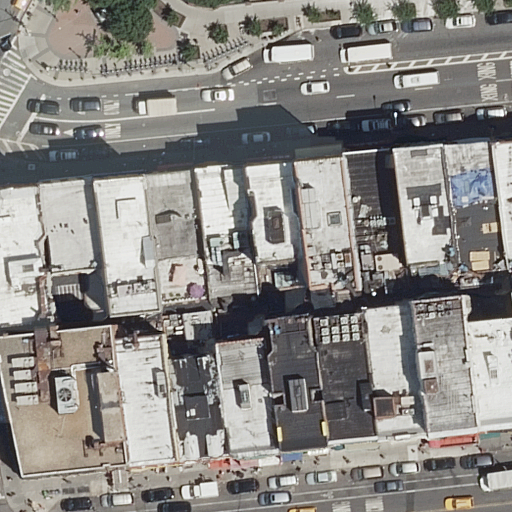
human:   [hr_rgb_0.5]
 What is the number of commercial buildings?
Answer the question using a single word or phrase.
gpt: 0

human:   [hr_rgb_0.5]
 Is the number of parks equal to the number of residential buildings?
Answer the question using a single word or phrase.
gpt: no

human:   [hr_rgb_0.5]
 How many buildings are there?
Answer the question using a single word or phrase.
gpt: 21

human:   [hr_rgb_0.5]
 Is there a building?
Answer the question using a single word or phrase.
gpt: yes

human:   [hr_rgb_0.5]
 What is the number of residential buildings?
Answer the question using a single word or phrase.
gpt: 21

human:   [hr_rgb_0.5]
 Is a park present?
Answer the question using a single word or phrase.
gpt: yes

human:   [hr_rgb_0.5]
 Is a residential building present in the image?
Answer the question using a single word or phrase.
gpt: yes

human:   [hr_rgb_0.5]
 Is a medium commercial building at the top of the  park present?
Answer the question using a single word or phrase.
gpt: no

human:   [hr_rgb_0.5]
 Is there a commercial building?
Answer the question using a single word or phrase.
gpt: no

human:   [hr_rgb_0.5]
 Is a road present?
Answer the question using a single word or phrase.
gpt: yes

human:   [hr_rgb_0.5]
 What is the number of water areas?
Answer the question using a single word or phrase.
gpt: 0

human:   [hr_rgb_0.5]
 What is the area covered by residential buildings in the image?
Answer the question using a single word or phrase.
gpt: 5370m2

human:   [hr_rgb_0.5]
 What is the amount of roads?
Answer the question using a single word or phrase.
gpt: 11

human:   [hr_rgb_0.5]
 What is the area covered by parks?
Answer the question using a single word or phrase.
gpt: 253m2

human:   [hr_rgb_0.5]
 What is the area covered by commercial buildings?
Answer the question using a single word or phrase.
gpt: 0m2

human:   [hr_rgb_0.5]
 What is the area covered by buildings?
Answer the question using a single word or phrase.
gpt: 5370m2

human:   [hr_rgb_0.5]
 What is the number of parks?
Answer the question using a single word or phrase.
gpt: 1

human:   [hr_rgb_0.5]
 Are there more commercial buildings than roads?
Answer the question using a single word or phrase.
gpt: no

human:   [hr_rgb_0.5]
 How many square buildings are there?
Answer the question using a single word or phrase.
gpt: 0

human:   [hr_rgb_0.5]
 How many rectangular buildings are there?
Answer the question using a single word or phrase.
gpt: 12

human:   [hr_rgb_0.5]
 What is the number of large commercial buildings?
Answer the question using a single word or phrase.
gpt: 0

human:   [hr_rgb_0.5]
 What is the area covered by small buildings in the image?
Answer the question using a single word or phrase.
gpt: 53m2

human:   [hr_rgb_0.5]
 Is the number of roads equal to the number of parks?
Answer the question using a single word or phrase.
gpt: no

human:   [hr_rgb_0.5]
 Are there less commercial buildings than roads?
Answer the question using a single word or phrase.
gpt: yes

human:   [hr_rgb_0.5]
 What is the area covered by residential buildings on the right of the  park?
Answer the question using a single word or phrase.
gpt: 3643m2

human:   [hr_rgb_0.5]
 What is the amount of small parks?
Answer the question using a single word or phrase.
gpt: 0

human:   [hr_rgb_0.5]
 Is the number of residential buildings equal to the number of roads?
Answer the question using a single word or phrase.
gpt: no

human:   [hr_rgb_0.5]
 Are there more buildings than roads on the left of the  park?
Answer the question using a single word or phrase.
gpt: yes

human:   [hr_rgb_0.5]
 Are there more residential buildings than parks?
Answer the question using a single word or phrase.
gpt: yes

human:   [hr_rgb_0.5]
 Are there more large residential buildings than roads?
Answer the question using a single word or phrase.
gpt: no

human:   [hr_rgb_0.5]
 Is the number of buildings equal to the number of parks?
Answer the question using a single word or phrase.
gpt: no

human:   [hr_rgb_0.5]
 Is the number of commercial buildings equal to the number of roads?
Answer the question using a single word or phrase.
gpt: no

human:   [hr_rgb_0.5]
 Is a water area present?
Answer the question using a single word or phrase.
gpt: no

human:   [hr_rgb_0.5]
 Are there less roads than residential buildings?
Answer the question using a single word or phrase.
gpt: yes

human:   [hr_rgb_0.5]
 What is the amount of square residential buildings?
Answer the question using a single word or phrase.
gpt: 0

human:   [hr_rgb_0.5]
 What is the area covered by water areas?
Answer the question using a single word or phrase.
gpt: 0m2

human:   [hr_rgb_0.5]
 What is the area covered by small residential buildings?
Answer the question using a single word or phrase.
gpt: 53m2

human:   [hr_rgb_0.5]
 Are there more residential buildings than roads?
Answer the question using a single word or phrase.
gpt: yes

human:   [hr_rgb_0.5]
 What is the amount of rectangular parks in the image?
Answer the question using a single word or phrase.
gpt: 0

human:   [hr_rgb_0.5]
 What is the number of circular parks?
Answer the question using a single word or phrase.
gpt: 0

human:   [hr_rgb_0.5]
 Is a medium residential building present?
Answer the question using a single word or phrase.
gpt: yes

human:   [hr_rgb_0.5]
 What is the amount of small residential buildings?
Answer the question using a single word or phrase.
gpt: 2

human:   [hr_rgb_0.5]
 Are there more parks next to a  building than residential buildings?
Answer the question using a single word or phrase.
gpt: no

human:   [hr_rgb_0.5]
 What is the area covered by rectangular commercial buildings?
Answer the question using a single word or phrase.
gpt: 0m2

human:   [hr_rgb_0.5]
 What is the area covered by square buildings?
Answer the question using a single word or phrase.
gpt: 0m2

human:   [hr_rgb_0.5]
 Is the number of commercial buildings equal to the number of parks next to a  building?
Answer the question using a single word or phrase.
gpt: no

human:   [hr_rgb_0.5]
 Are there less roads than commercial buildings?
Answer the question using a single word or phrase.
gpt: no

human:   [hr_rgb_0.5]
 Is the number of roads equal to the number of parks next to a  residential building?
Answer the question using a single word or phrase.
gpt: no

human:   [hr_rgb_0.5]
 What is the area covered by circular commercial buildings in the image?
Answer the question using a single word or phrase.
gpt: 0m2

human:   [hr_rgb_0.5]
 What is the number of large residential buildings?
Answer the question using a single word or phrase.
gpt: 1

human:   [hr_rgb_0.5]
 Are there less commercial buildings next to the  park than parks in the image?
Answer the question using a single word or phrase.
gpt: yes

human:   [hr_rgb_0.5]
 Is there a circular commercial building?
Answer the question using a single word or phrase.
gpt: no

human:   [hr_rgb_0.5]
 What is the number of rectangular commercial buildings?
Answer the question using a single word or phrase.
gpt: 0

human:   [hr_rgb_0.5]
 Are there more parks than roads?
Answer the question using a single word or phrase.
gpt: no

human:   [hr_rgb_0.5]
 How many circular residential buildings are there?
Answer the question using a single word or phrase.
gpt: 0

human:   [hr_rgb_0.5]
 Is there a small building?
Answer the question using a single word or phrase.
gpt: yes

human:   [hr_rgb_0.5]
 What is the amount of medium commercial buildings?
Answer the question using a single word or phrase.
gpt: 0

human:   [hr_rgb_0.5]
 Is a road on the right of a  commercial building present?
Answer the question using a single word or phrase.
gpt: no

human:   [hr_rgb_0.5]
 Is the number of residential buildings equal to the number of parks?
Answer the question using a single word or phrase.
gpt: no

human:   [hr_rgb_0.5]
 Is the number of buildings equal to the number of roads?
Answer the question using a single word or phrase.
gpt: no

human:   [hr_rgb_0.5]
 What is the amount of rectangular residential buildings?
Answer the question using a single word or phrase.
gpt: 12

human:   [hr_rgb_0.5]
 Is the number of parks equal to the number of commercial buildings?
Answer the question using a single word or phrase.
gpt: no

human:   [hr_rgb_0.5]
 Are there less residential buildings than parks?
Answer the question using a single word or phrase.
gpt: no

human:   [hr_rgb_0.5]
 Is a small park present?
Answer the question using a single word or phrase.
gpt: no